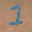
Label: 1